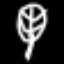
Label: leaf